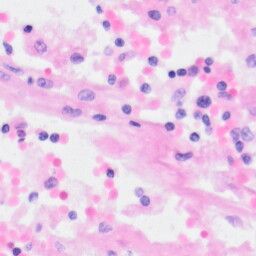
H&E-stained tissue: Kidney